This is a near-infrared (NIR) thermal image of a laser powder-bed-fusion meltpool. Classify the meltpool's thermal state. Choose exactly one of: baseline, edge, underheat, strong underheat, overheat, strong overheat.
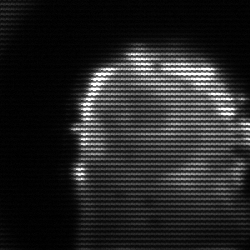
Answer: baseline